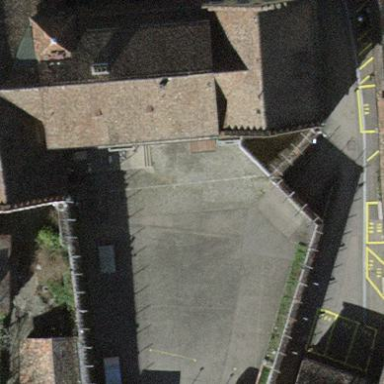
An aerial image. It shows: Prison.